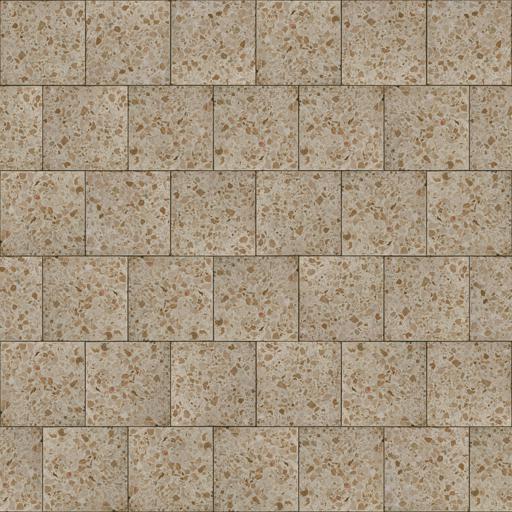
Tags: beige terrazzo tiles